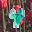
Label: 4